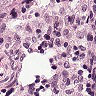
Metastatic tissue present: no